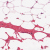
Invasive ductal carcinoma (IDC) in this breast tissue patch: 0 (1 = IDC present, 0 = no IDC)